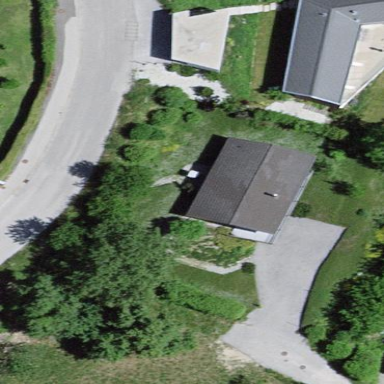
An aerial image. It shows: Residential building.